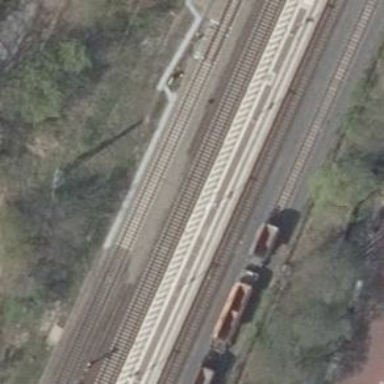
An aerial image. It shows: Public transport stop position along the railway.